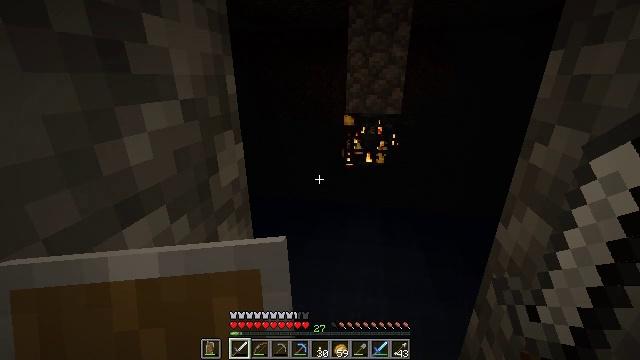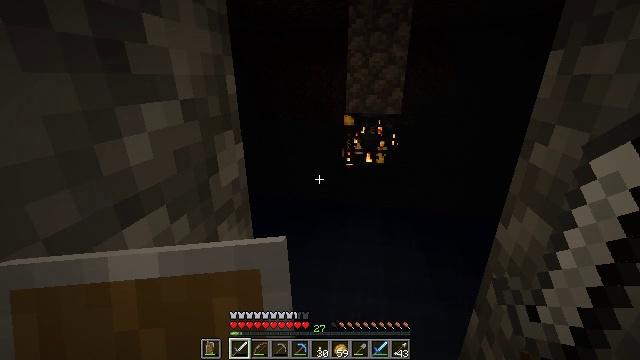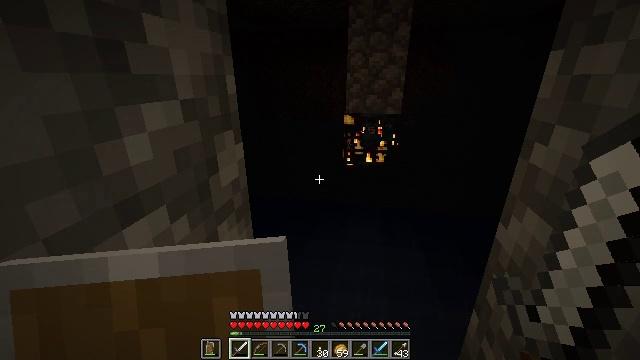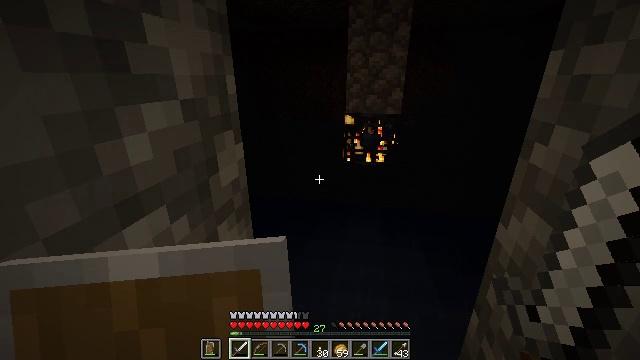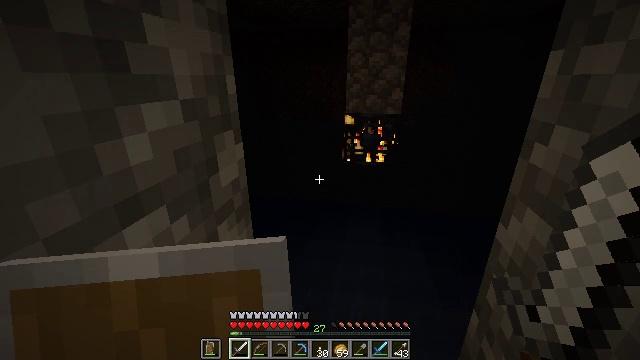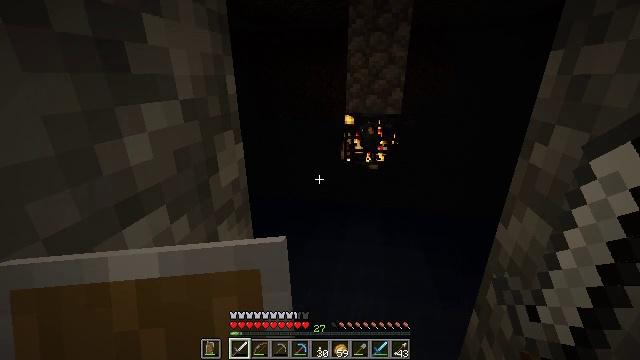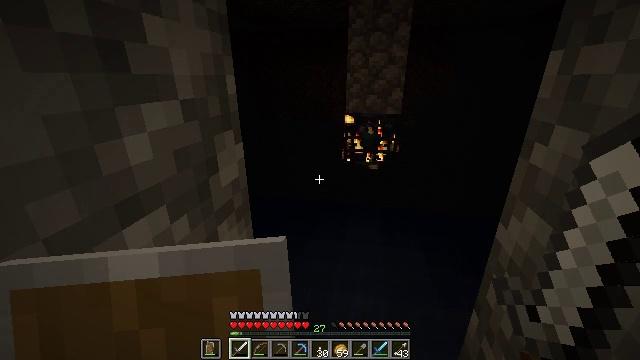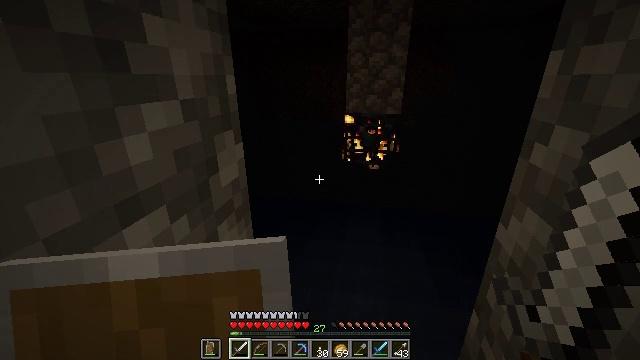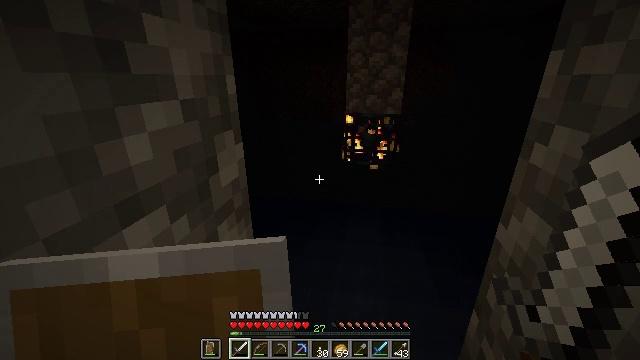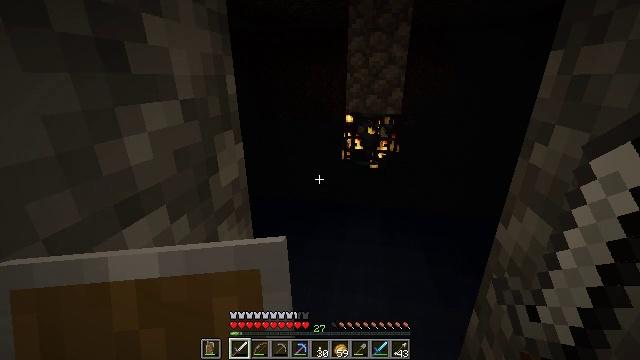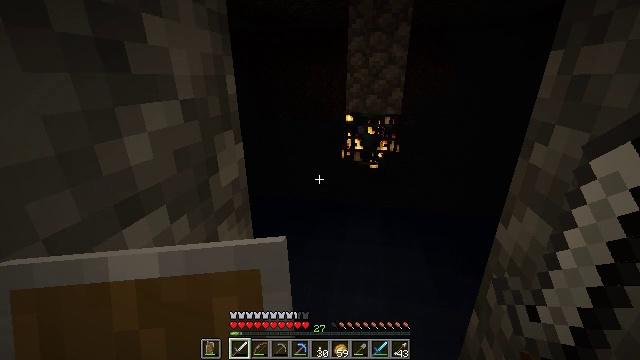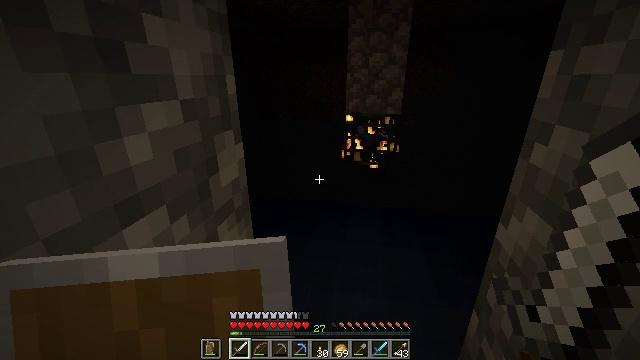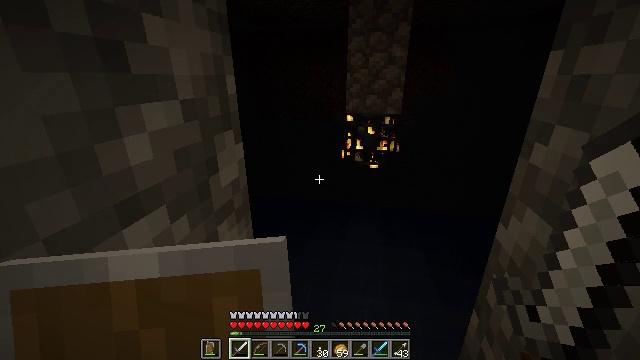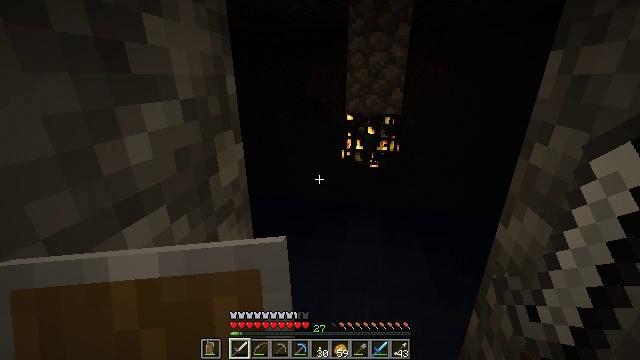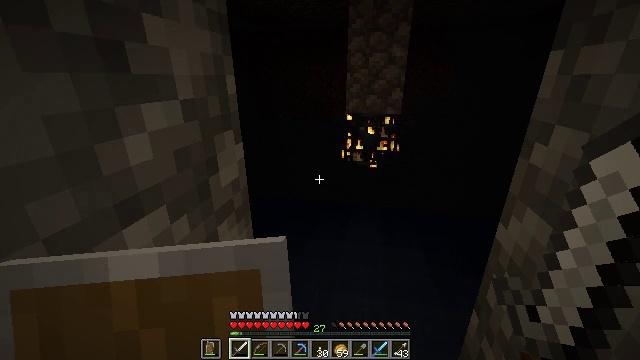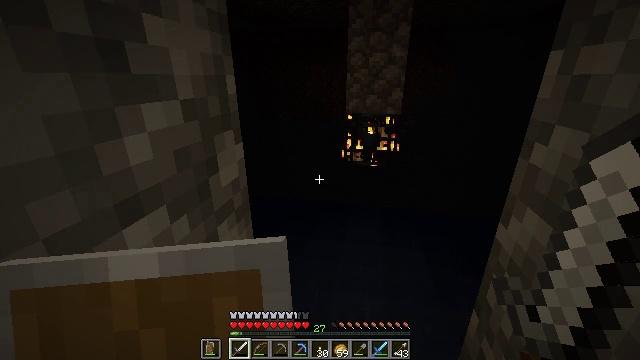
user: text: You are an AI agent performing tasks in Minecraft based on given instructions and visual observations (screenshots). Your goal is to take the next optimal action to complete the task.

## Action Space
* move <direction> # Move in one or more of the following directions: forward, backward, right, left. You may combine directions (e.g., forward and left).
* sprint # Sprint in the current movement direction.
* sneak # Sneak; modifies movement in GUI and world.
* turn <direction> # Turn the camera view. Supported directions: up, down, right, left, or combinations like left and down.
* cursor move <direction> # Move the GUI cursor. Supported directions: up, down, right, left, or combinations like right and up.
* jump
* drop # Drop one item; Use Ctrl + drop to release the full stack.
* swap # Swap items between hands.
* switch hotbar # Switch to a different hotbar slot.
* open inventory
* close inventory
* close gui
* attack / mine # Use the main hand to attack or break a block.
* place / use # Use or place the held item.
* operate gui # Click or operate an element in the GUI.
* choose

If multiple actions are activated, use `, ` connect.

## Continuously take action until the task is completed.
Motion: motion action
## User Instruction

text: Drop an iron sword.
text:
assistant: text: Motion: no_op
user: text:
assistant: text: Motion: no_op
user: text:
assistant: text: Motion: no_op
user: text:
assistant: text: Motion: no_op
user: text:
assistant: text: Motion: no_op
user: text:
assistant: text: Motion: no_op
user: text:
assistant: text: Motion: no_op
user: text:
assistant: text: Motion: no_op
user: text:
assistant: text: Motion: no_op
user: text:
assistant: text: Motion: no_op
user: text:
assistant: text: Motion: no_op
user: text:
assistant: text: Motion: no_op
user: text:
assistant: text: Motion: no_op
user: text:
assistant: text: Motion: no_op
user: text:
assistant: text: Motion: no_op
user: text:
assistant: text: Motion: no_op
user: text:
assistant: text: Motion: no_op
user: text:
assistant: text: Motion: no_op
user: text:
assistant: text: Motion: no_op
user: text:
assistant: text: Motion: no_op
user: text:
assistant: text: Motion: no_op
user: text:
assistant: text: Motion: no_op
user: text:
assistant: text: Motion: no_op
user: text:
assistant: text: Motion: no_op
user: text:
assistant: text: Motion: no_op
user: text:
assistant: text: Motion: no_op
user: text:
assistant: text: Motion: no_op
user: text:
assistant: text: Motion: no_op
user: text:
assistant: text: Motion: no_op
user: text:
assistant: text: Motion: no_op